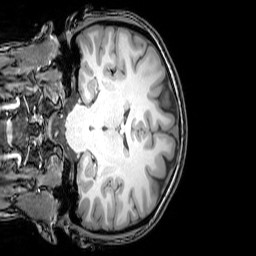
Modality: T1w
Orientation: coronal
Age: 23
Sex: female
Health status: healthy
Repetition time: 0.081 s
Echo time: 0.037 s